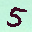
Label: 5